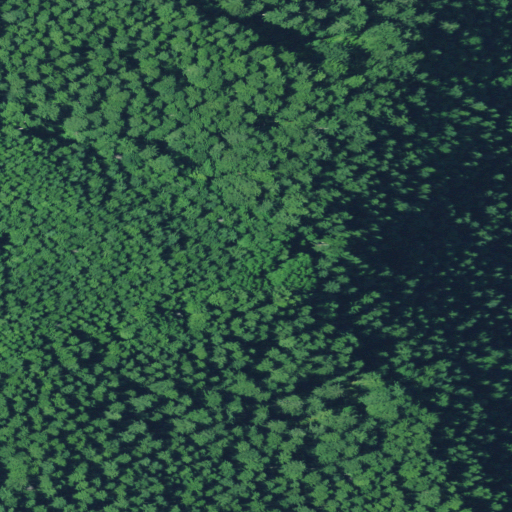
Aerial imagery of mountain in Oregon named Elk Peak containing evergreen forest, mixed forest, and open development